Field crop: maize
Growth stage: 2
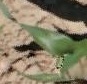
Species: maize